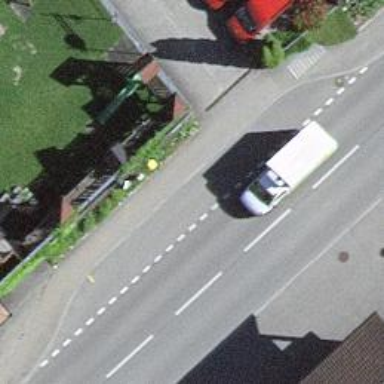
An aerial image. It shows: Post box is visible.